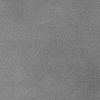
Atmospheric dust classification: dusty